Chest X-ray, AP view. Patient: 29 years old, sex M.
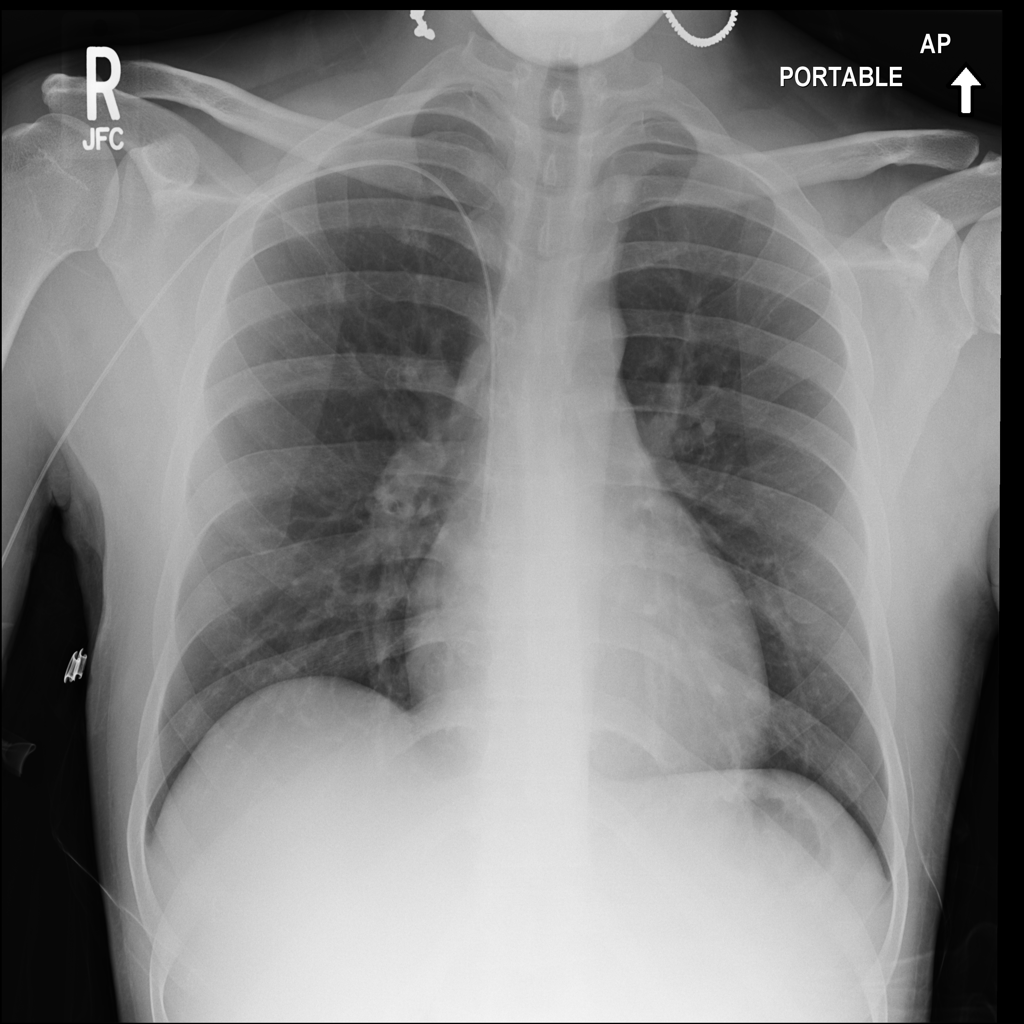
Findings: No Finding